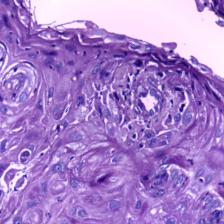
Diagnosis: Normal